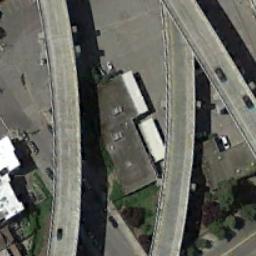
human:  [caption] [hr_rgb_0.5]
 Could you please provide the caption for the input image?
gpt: The overpass is next to the bare land and some houses .

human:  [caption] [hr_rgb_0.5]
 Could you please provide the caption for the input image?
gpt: An overpass on top of two roads .

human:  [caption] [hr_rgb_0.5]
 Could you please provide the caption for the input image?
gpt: The overpass is over the roads and an open area .

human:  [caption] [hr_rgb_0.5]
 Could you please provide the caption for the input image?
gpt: Several buildings are next to the overpass .

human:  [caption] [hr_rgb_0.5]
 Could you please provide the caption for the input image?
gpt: There are some white buildings beneath the overpass .